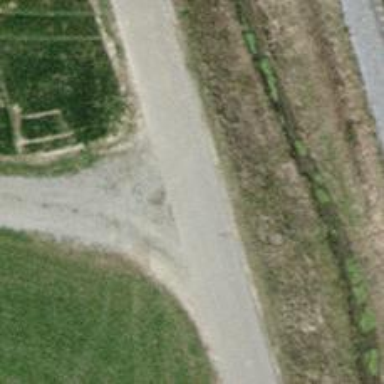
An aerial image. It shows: Compacted track road with grade3 tracktype.